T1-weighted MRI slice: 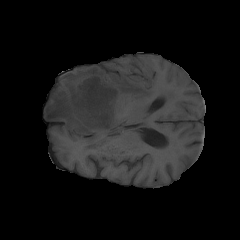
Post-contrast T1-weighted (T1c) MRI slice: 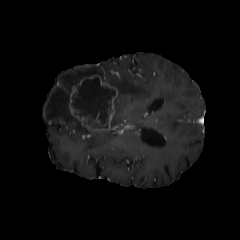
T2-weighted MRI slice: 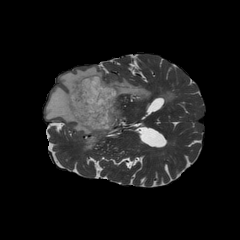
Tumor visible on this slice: yes